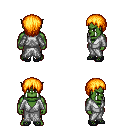
a pixel art fantasy rpg character, male body template, orc, green skin, white robe, gold greaves, light blonde plain hairstyle, ghillies, four views (front, back, left, right), 2x2 character sprite sheet, small pixel art, hard edges, no anti-aliasing